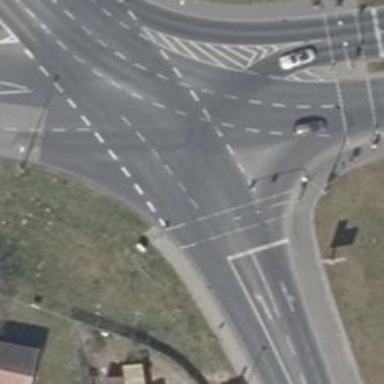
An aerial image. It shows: Asphalt footway with crossing controlled by traffic signals.